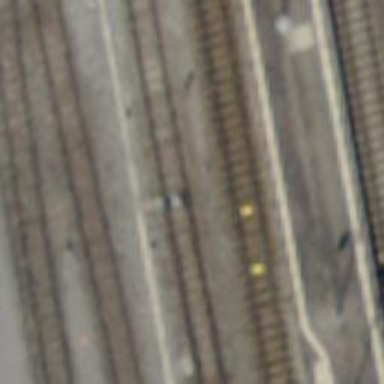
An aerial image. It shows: Railway switch.